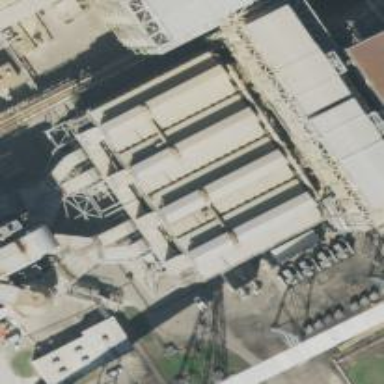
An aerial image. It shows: Generator for power supply.